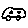
Label: car